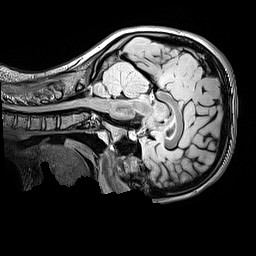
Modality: FLAIR
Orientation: sagittal
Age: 12
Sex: female
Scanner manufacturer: siemens
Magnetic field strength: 3 T
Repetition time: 5 s
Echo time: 0.388 s